Question: being a complete OpenGL newbie, I have a problem I do not understand how to solve. I am using JOGL, and trying to draw a disk, filled with a solid color and a different border color. My problem is obvious in the following image:

What I cannot understand is why I can still see the lines produced by GLU. The code that draws this is the following:
'''
glColor3ub(r, g, b); // purple
gluDisk(quadric, 0, 50, 32, 2);
glColor3ub(r, g, b); // dark gray
gluDisk(quadric, 49, 50, 32, 2);
'''
I suspect I have done something wrong with blending/anti-aliasing. When I disable anti-aliasing, the shape is drawn with solid color; however I need AA. I have set up AA and blending as shown below:
'''
glEnable(GL2.GL_BLEND);
glBlendFunc(GL2.GL_SRC_ALPHA, GL2.GL_ONE_MINUS_SRC_ALPHA);
glEnable(GL2.GL_LINE_SMOOTH);
glHint(GL2.GL_LINE_SMOOTH_HINT, GL2.GL_NICEST);
glEnable(GL2.GL_POLYGON_SMOOTH);
glHint(GL2.GL_POLYGON_SMOOTH_HINT, GL2.GL_NICEST);
'''
Finally, my GLCanvas is created with the following GLCapabilities:
'''
caps.setAlphaBits(16);
caps.setDoubleBuffered(true);
caps.setHardwareAccelerated(true);
'''
Other than that, the Quadric rendering properties are the default. Does anybody understand what have I done wrong? I apologize for any information that might be missing! Thanks for reading!
Ilias
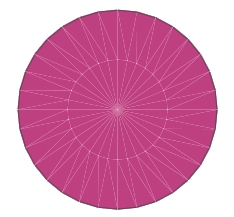
Answer: The culprit is GL_POLYGON_SMOOTH. Smoothing never worked painfree and artifacs like those you see are a result from that. A far better antialiasing method is multisampling. There's a tutorial at <URL>